Interaction volume radius: 5 \u00c5
Interaction volume height: 25 \u00c5
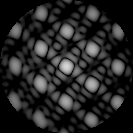
Disorder parameter: 0.06759